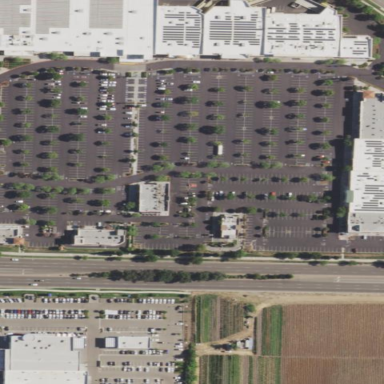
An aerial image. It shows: Commercial area featuring shopping center that serves the community.